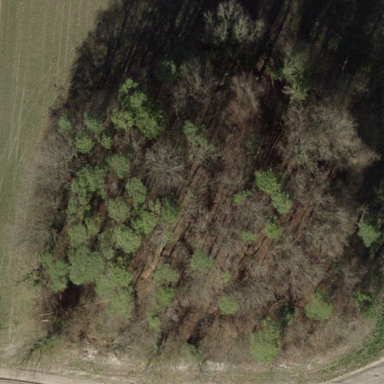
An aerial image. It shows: Forest with mixed types of leaves.